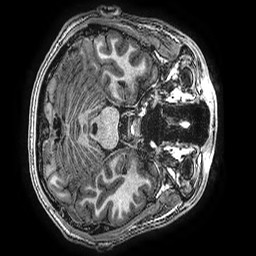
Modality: T1w
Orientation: axial
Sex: male
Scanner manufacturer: ge
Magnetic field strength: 3 T
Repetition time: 0.00766 s
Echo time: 0.003476 s